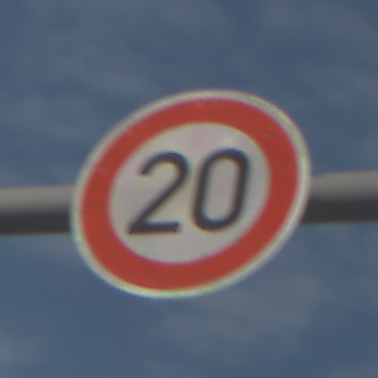
Verkehrszeichen: Geschwindigkeit20
Umgebung: Outdoor, Suburban
Tageszeit: Midday
Wetter: PartlyCloudy
Licht: Natural
Jahreszeit: NotSpecified
Kontrast: HighContrast